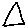
Label: triangle